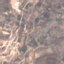
Label: PermanentCrop